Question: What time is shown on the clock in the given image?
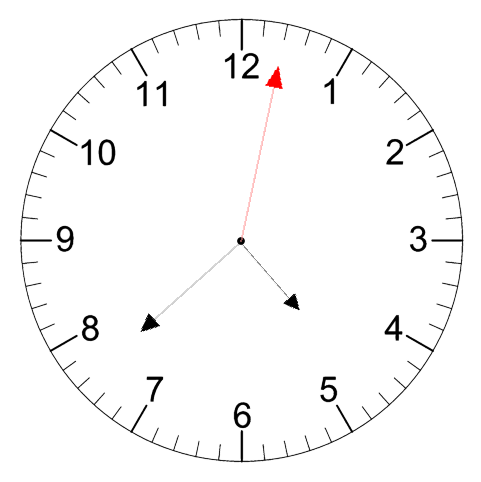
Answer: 04:38:02